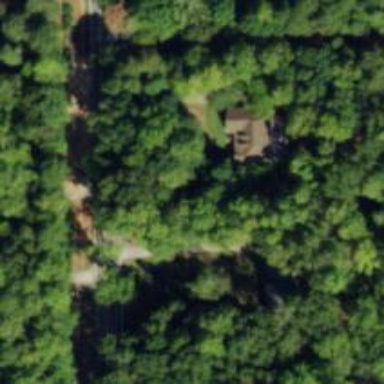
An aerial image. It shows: Driveway leading to service road.